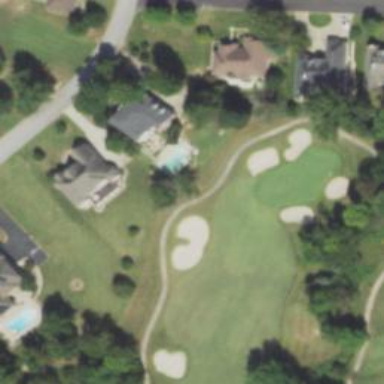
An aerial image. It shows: Golf cartpath that is also road path.